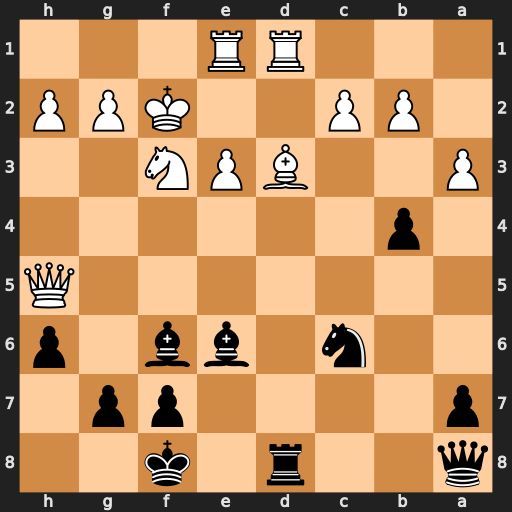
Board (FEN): q2r1k2/p4pp1/2n1bb1p/7Q/1p6/P2BPN2/1PP2KPP/3RR3
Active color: b
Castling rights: -
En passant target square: -
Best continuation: Rd5 Qxd5 Bxd5